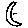
Label: moon